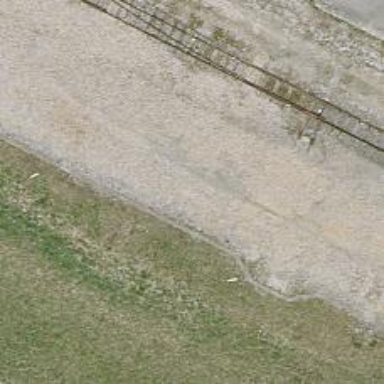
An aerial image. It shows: Narrow gauge railway siding with one track. The railway line is electrified with contact line.